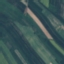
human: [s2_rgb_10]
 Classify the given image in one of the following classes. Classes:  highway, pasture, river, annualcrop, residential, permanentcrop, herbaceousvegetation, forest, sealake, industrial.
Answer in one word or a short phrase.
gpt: AnnualCrop